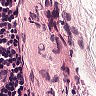
Metastatic tissue present: no